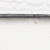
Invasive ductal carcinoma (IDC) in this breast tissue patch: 0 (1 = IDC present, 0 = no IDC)